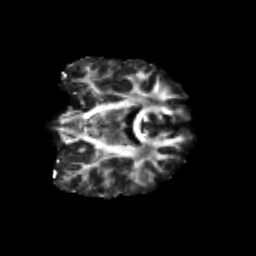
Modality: FA
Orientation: coronal
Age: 29
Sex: male
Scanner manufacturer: siemens
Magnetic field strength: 3 T
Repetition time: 3.5 s
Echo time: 0.125 s